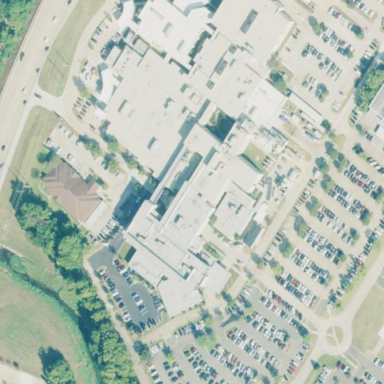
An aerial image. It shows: Healthcare facility identified as hospital.